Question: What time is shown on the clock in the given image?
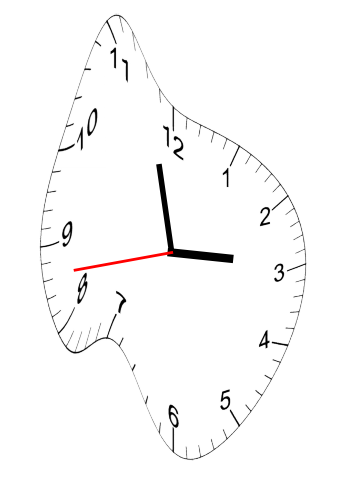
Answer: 02:57:43